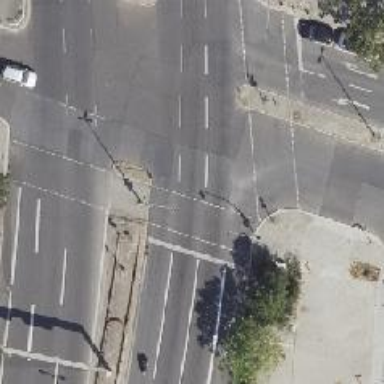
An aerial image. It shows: Crossing with traffic signals.